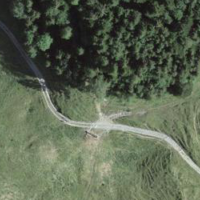
EUNIS habitat code: 25
Species observed at this site:
Ononis spinosa